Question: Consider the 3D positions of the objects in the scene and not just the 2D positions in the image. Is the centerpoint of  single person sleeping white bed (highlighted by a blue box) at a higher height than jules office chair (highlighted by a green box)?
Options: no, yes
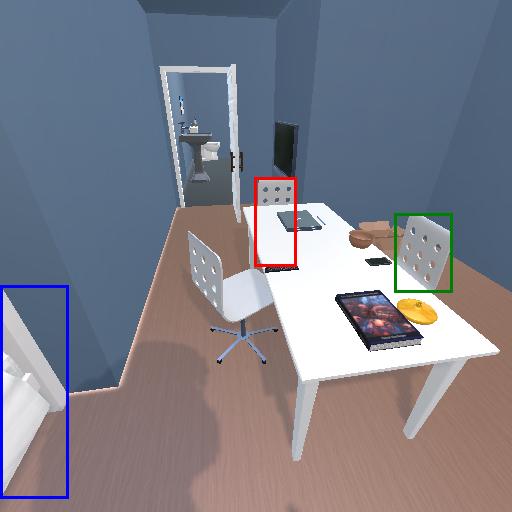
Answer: no